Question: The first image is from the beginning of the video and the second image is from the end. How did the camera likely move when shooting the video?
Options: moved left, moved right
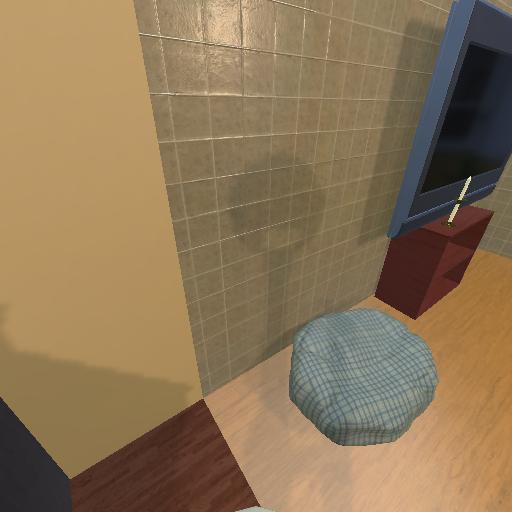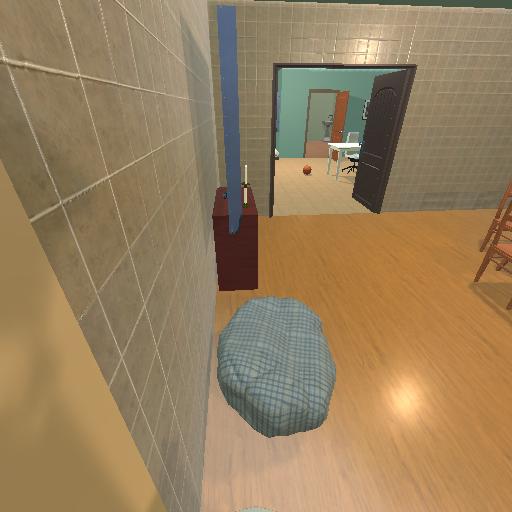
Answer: moved left